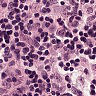
Metastatic tissue present: no